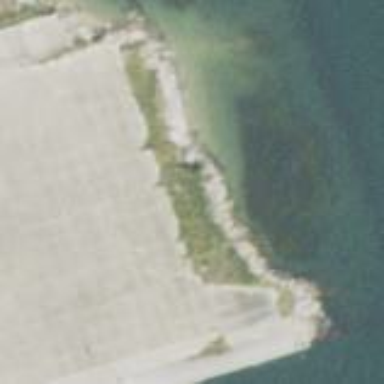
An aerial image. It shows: Breakwater made of rock.